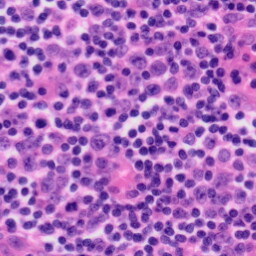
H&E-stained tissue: Tonsil